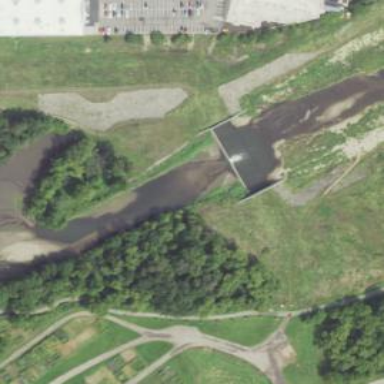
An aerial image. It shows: Dam across waterway.